四年级 · 画法几何学
如图, 甜甜在对折好的纸上剪了 2 个洞, 打开后会是

4. 两个完全一样的直角三角形拼成一个长方形, 长方形的内角和是 $(\quad)$ 。
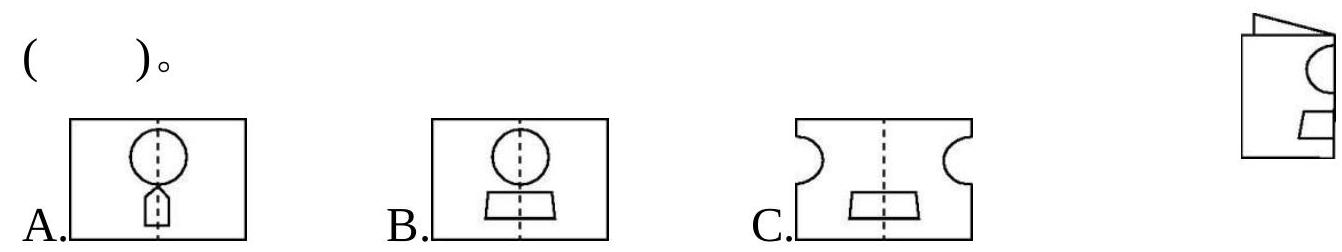
A. $180^{\circ}$
B. $360^{\circ}$
C. $540^{\circ}$
答案: B
解析: 答案: B \quad